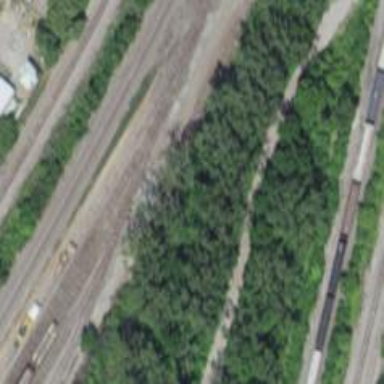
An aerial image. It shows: Railway yard.